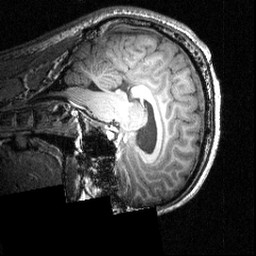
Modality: T1w
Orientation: sagittal
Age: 26
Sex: male
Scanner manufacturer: siemens
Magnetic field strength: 3.951 T
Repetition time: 1.5 s
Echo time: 0.00335 s